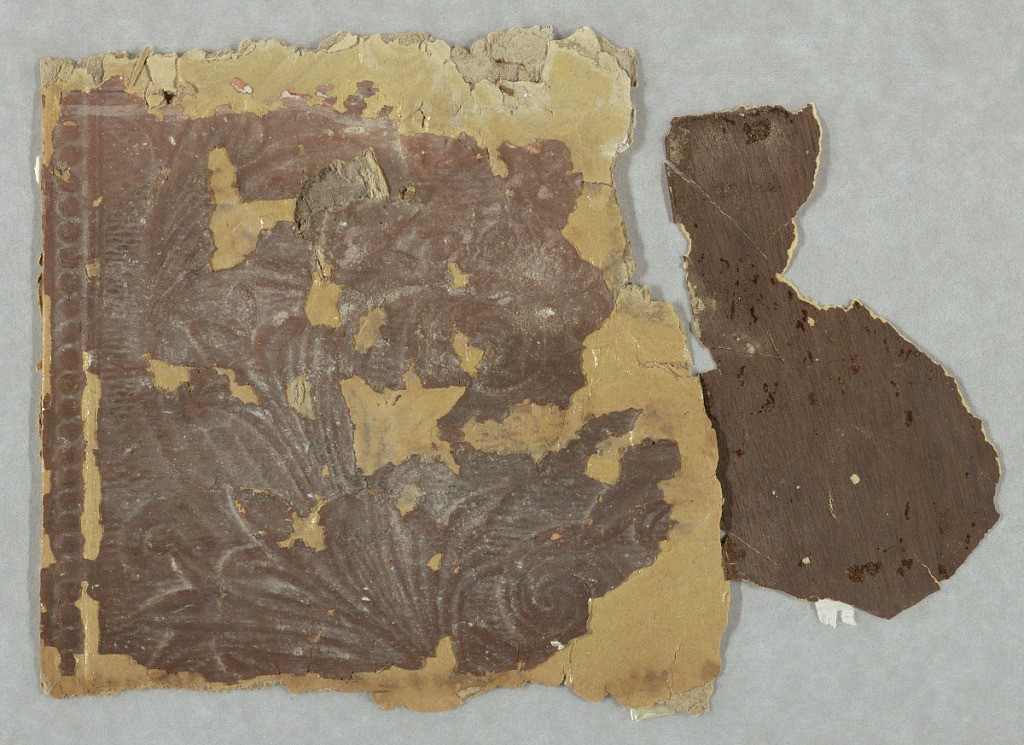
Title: Dado
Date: ca. 1895
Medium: Embossed
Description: Heavy floral and scroll design of which only a portion is included in this fragment. A bead molding at top. Printed in brown. Adhering to back is brown wood grain paper which probably was used for sidewall.